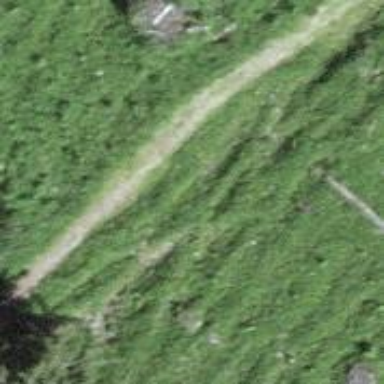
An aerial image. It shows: Dirt path.